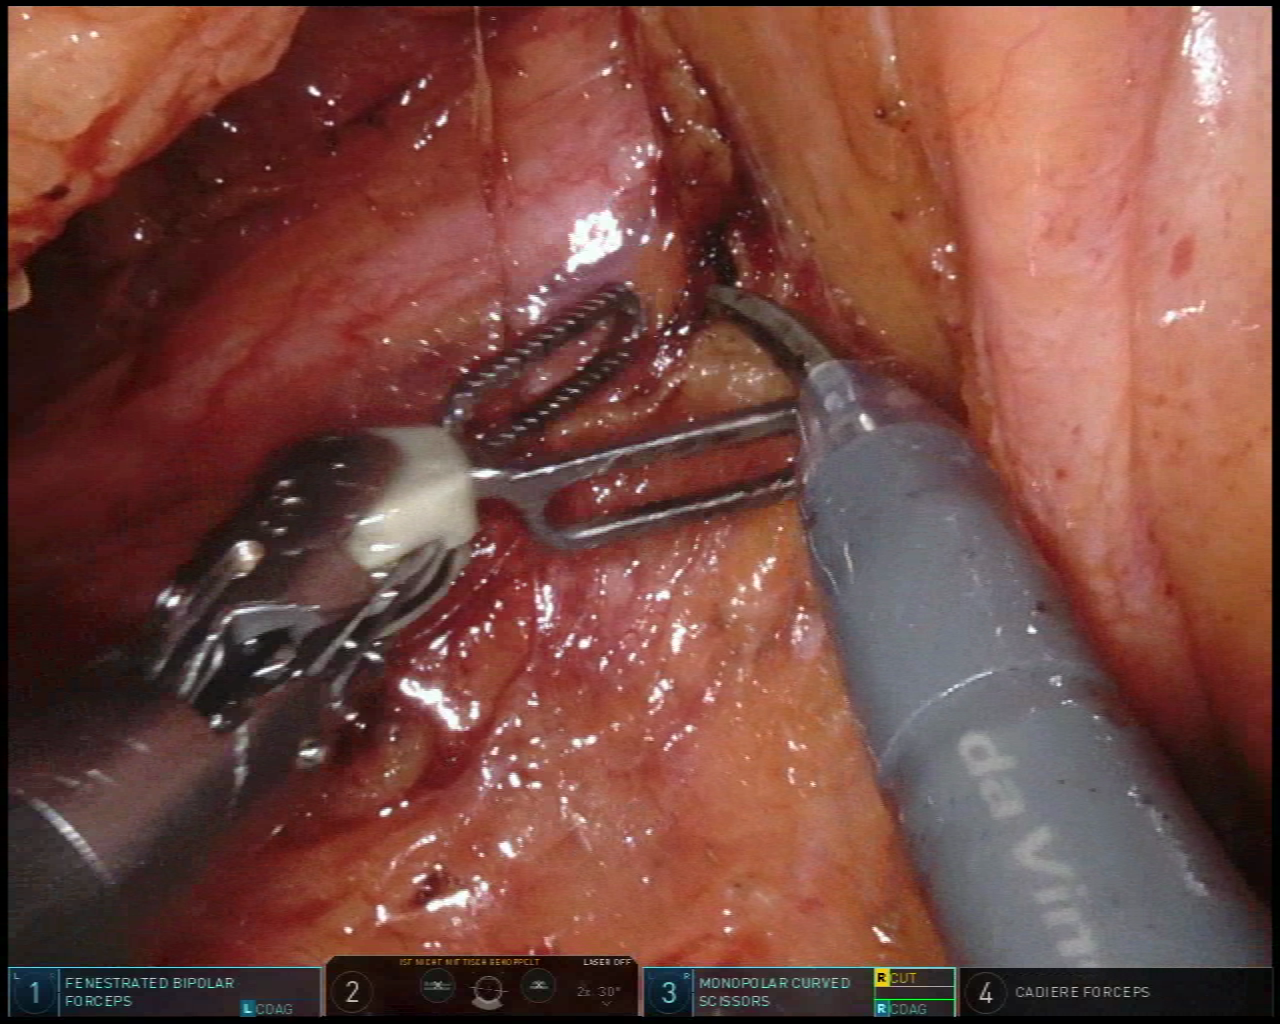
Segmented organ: ureter
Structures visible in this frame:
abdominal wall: no
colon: no
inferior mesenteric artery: no
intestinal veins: no
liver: no
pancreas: no
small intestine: no
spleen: no
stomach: no
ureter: yes
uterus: no
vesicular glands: no